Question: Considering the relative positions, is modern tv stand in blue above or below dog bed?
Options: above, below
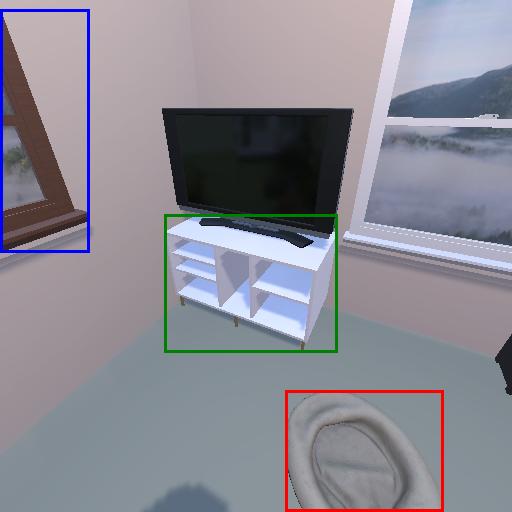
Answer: above